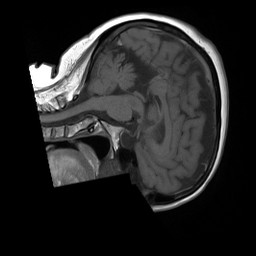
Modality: T1w
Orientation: sagittal
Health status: ill
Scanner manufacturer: siemens
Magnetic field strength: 1.5 T
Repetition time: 0.477 s
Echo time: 0.0082 s